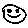
Label: smiley face